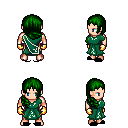
a pixel art fantasy rpg character, male body template, human, light skin, sash dress, teal pants, green right-swept hairstyle, gold gloves, black slippers, four views (front, back, left, right), 2x2 character sprite sheet, small pixel art, hard edges, no anti-aliasing